Question: I'm modeling a persistence layer based on DAO pattern and I have some doubts related to the use of Genrics and interfaces inheritance.
I'd start saying that basic CRUD operations are the same for all the persistable entities so I've decided to provide a basic DAO interface using Generics. Then there would be other interfaces that inherit the basic contract plus some other specific methods related to the entity that will be managed by the concrete implementation.
It may sound complicated but it's actually very simple. In Java it would be something like this:
'''
public interface BasicDao<T> {
public T insert(T dataObject);
public T update(T dataObject);
public Boolean delete(T dataObject);
public T getUnique(BigInteger dataObjectId);
public List<T> getAll();
}
public interface IModulesDao extends IBasicDao<IModule> {
public IModule getModuleByCode(String code);
}
'''
As you can see 'IModulesDao' adds a single method to the basic contract but concrete implementations still have to meet the whole contract, which is the idea of doing all this.
Now I've read <URL>. It is stated that using a buond element is not the same than subtyping and we are not allowed to add anything to the contract. So as far as I understand it, I would have to create intermediate types to finally get my 'IModulesDao' interface.
This sounds conceptually right but I'm not sure if fits in my case since 'IModulesDao' is just an extension or sub-interface of 'IBasicDao' and makes no sense to have an intermediate subtype to inherit from. IMHO it will add just noise to the diagram for no benefit.
This is what I have right now but don't think is entirely correct:

Could you please lead me in the right direction about how to model this case?
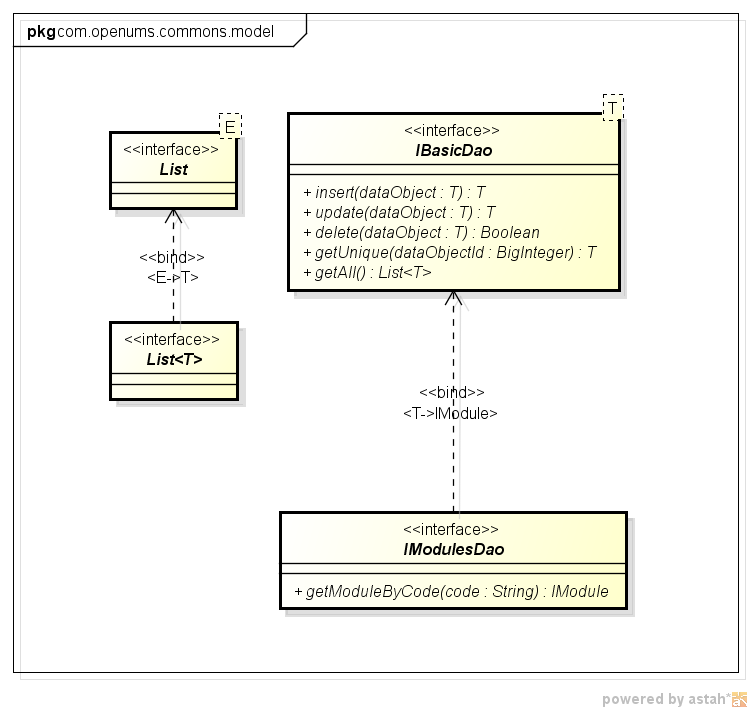
Answer: You could use 'IModulesDao' without adding the new function, so just binding the generic. So it should be named similar to your 'List<T>' as 'IBasicDao<T>'. Then using this bound class you can create a specialization that actually adds the new method and you can call that specialized class 'IModulesDao'.
But honestly nobody needs to be more christian than the Pope. UML lets you quite some freedom and if its understandable to the reader then its fine. Having said that you could also live nicely with the way you did it.